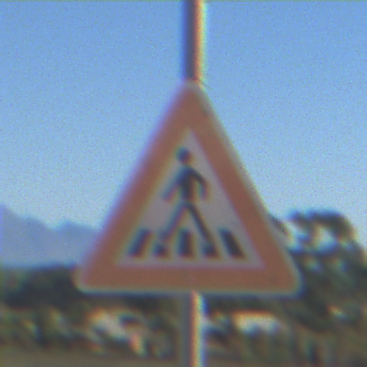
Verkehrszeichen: FussgaengerueberwegRechts
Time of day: MorningAfternoon
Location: Outdoor (RoadRail)
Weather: Clear
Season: NotSpecified
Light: Natural